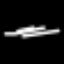
Label: line